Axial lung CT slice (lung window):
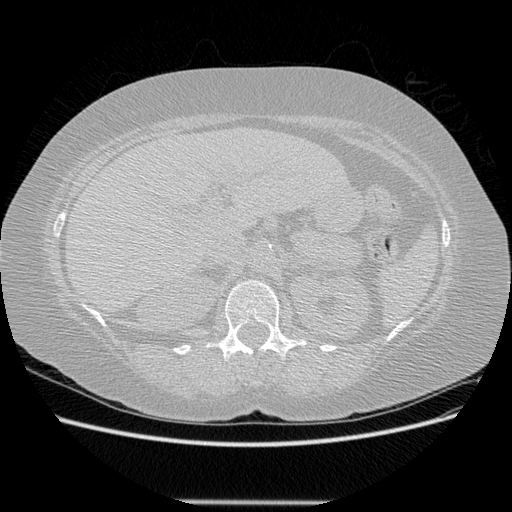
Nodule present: no